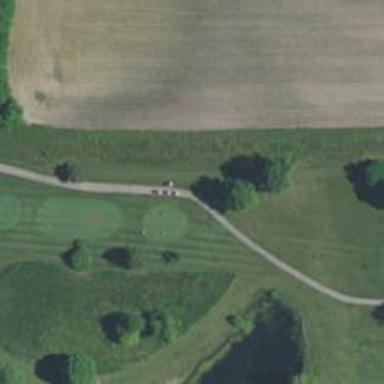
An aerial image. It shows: Path used for both walking and golf.